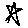
Label: star